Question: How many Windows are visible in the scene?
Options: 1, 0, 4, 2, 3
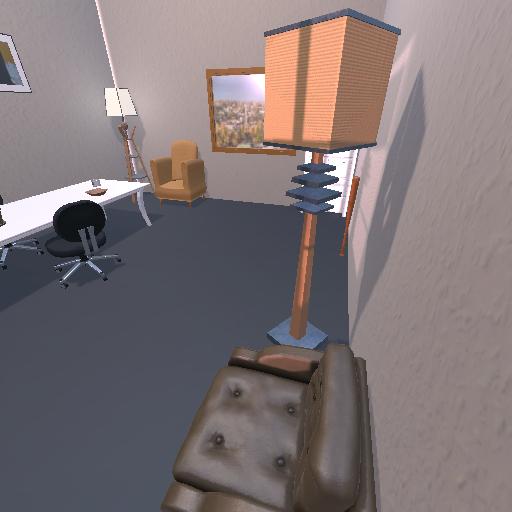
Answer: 1